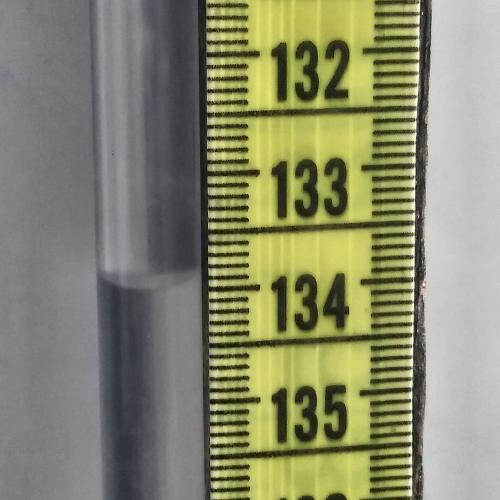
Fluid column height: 133.9 cm